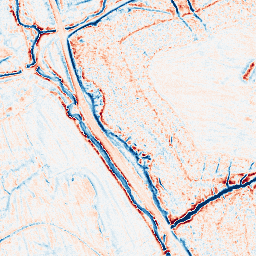
Category: edge_preserving
Decomposition family: anisotropic_diffusion
Decomposition parameters: iterations: 20
kappa: 10
gamma: 0.1
Upsampling method: lanczos
Upsampling parameters: scale: 4
Upsampling scale: 4